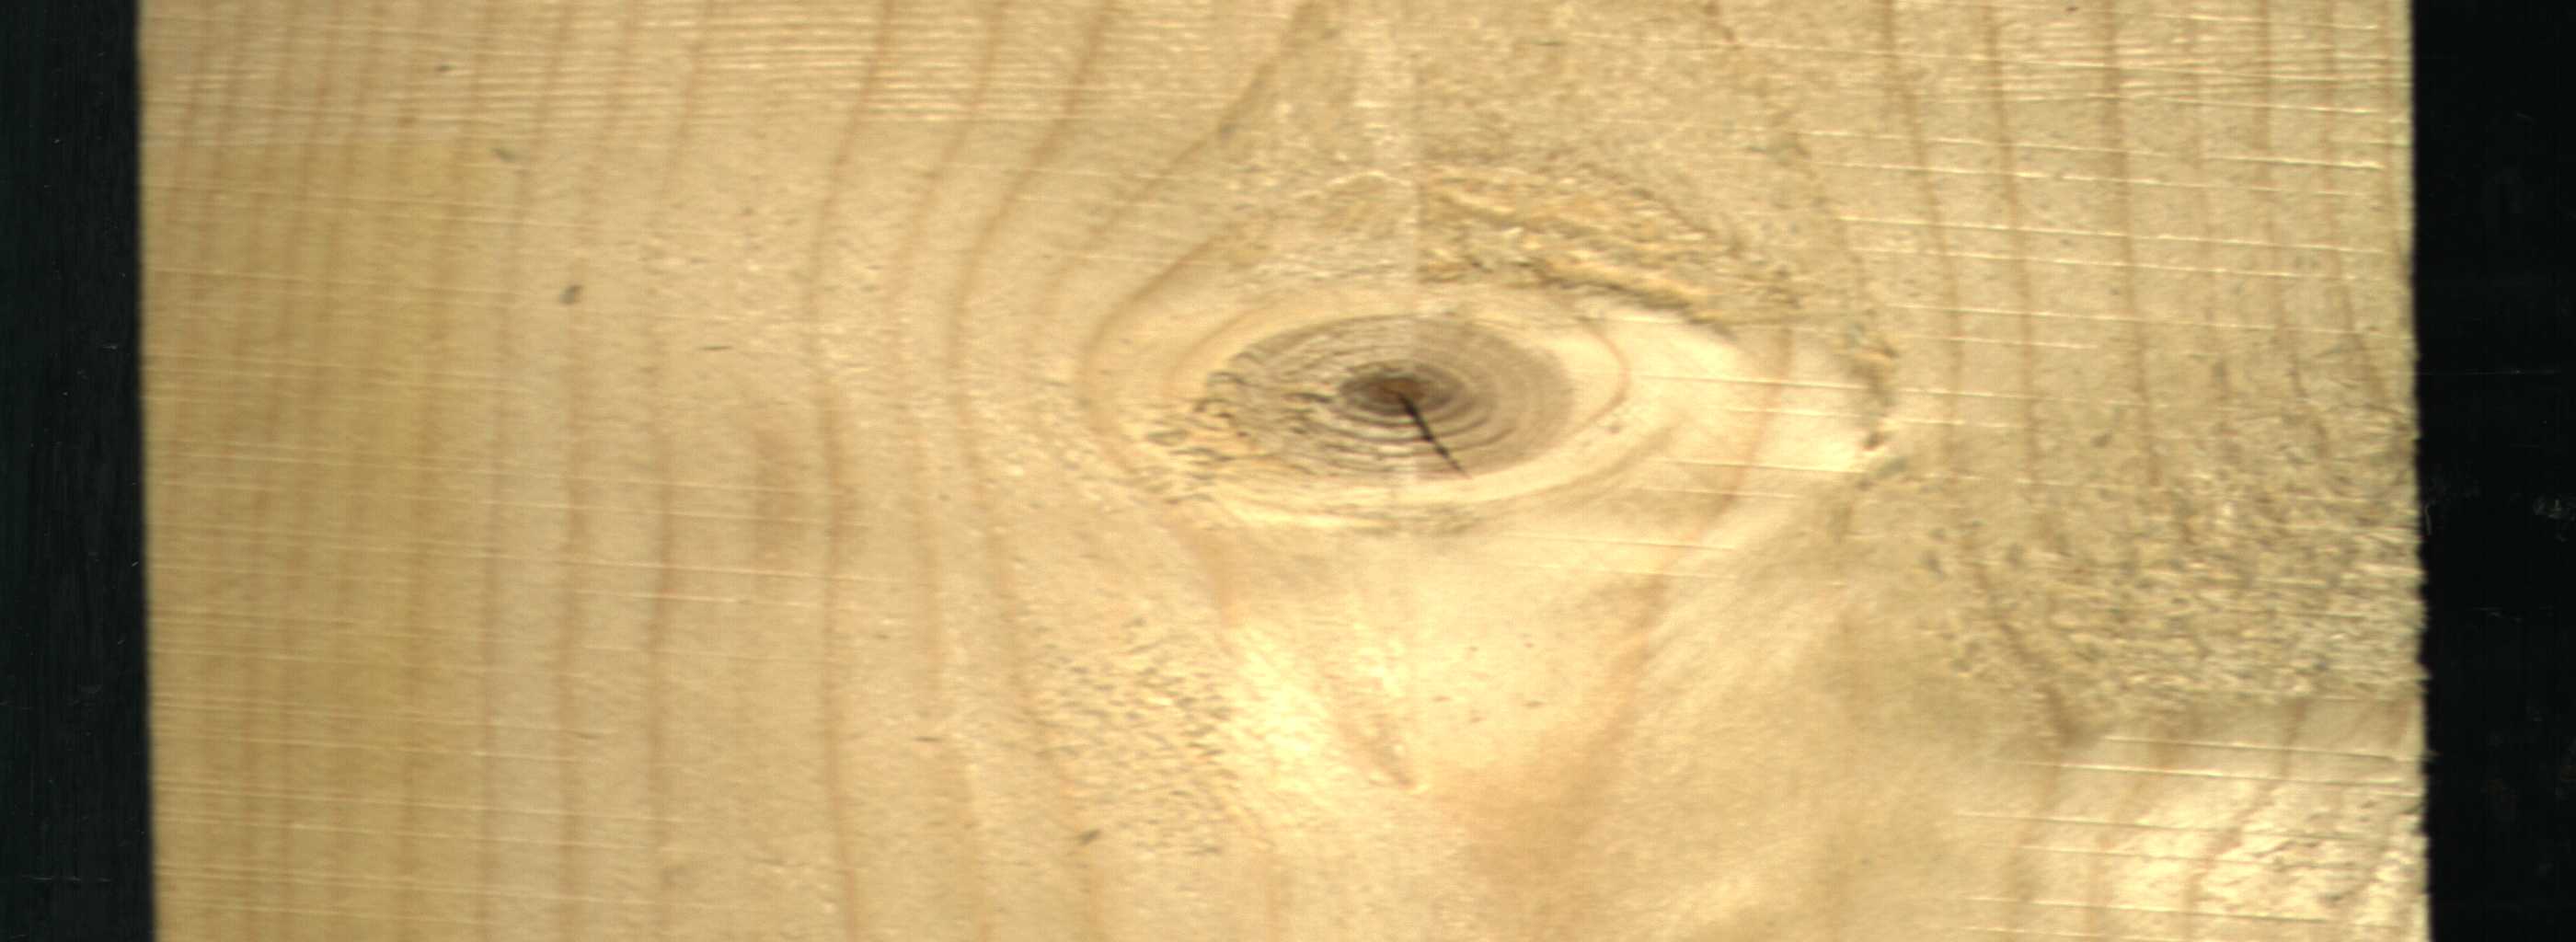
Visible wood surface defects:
knot_with_crack